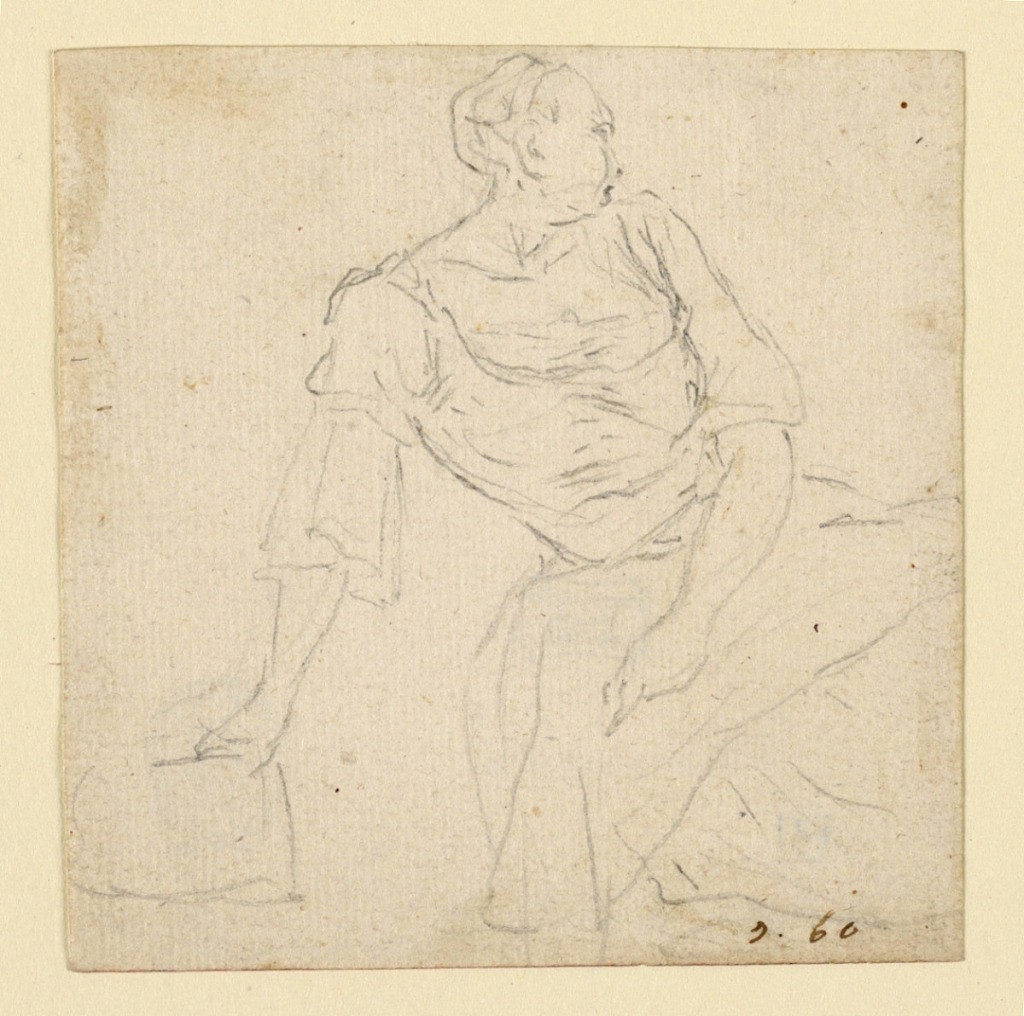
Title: Seated Woman
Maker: Luigi Vanvitelli, Italian, 1700 – 1773
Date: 1700–1773
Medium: Black crayon on paper
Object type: Drawing
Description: A seated woman facing left, her chin on her left shoulder. One hand in her lap, upon an apron.